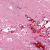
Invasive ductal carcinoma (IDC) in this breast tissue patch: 0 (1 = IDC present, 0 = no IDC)